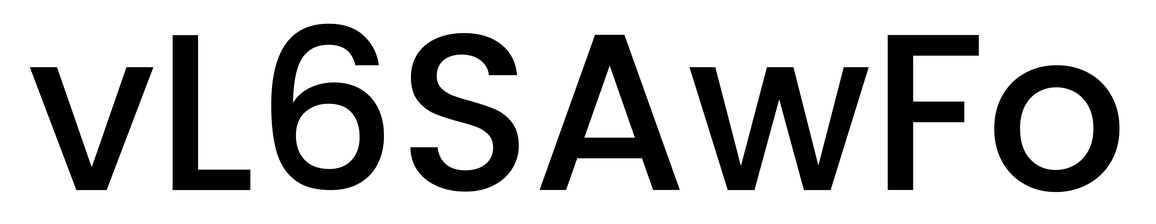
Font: Poppins-Medium